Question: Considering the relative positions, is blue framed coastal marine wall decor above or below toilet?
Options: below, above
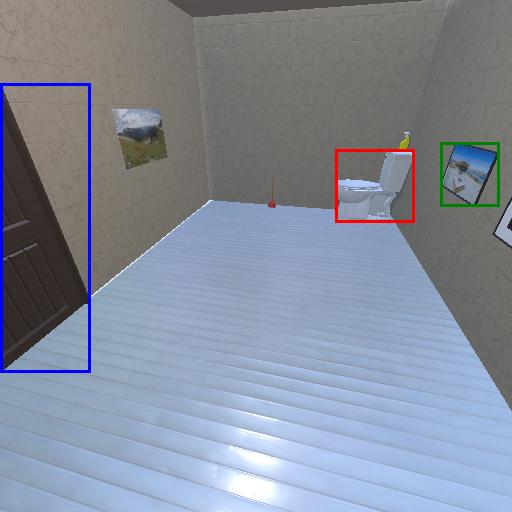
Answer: below